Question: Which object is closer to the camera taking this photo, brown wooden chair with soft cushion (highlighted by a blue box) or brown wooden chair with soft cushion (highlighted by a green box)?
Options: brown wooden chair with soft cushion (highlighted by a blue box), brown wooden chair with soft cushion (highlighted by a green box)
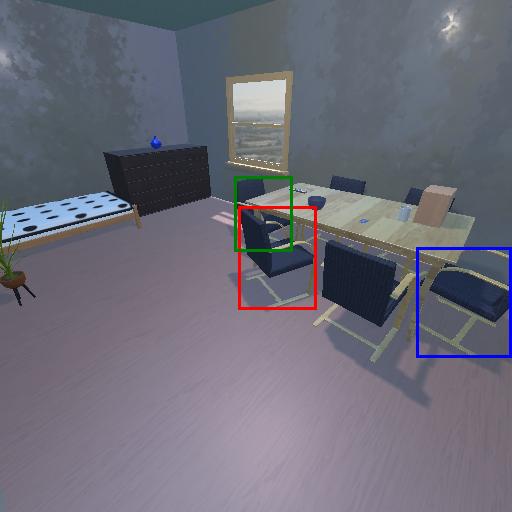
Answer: brown wooden chair with soft cushion (highlighted by a blue box)